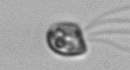
Label: flagellate_morphotype1